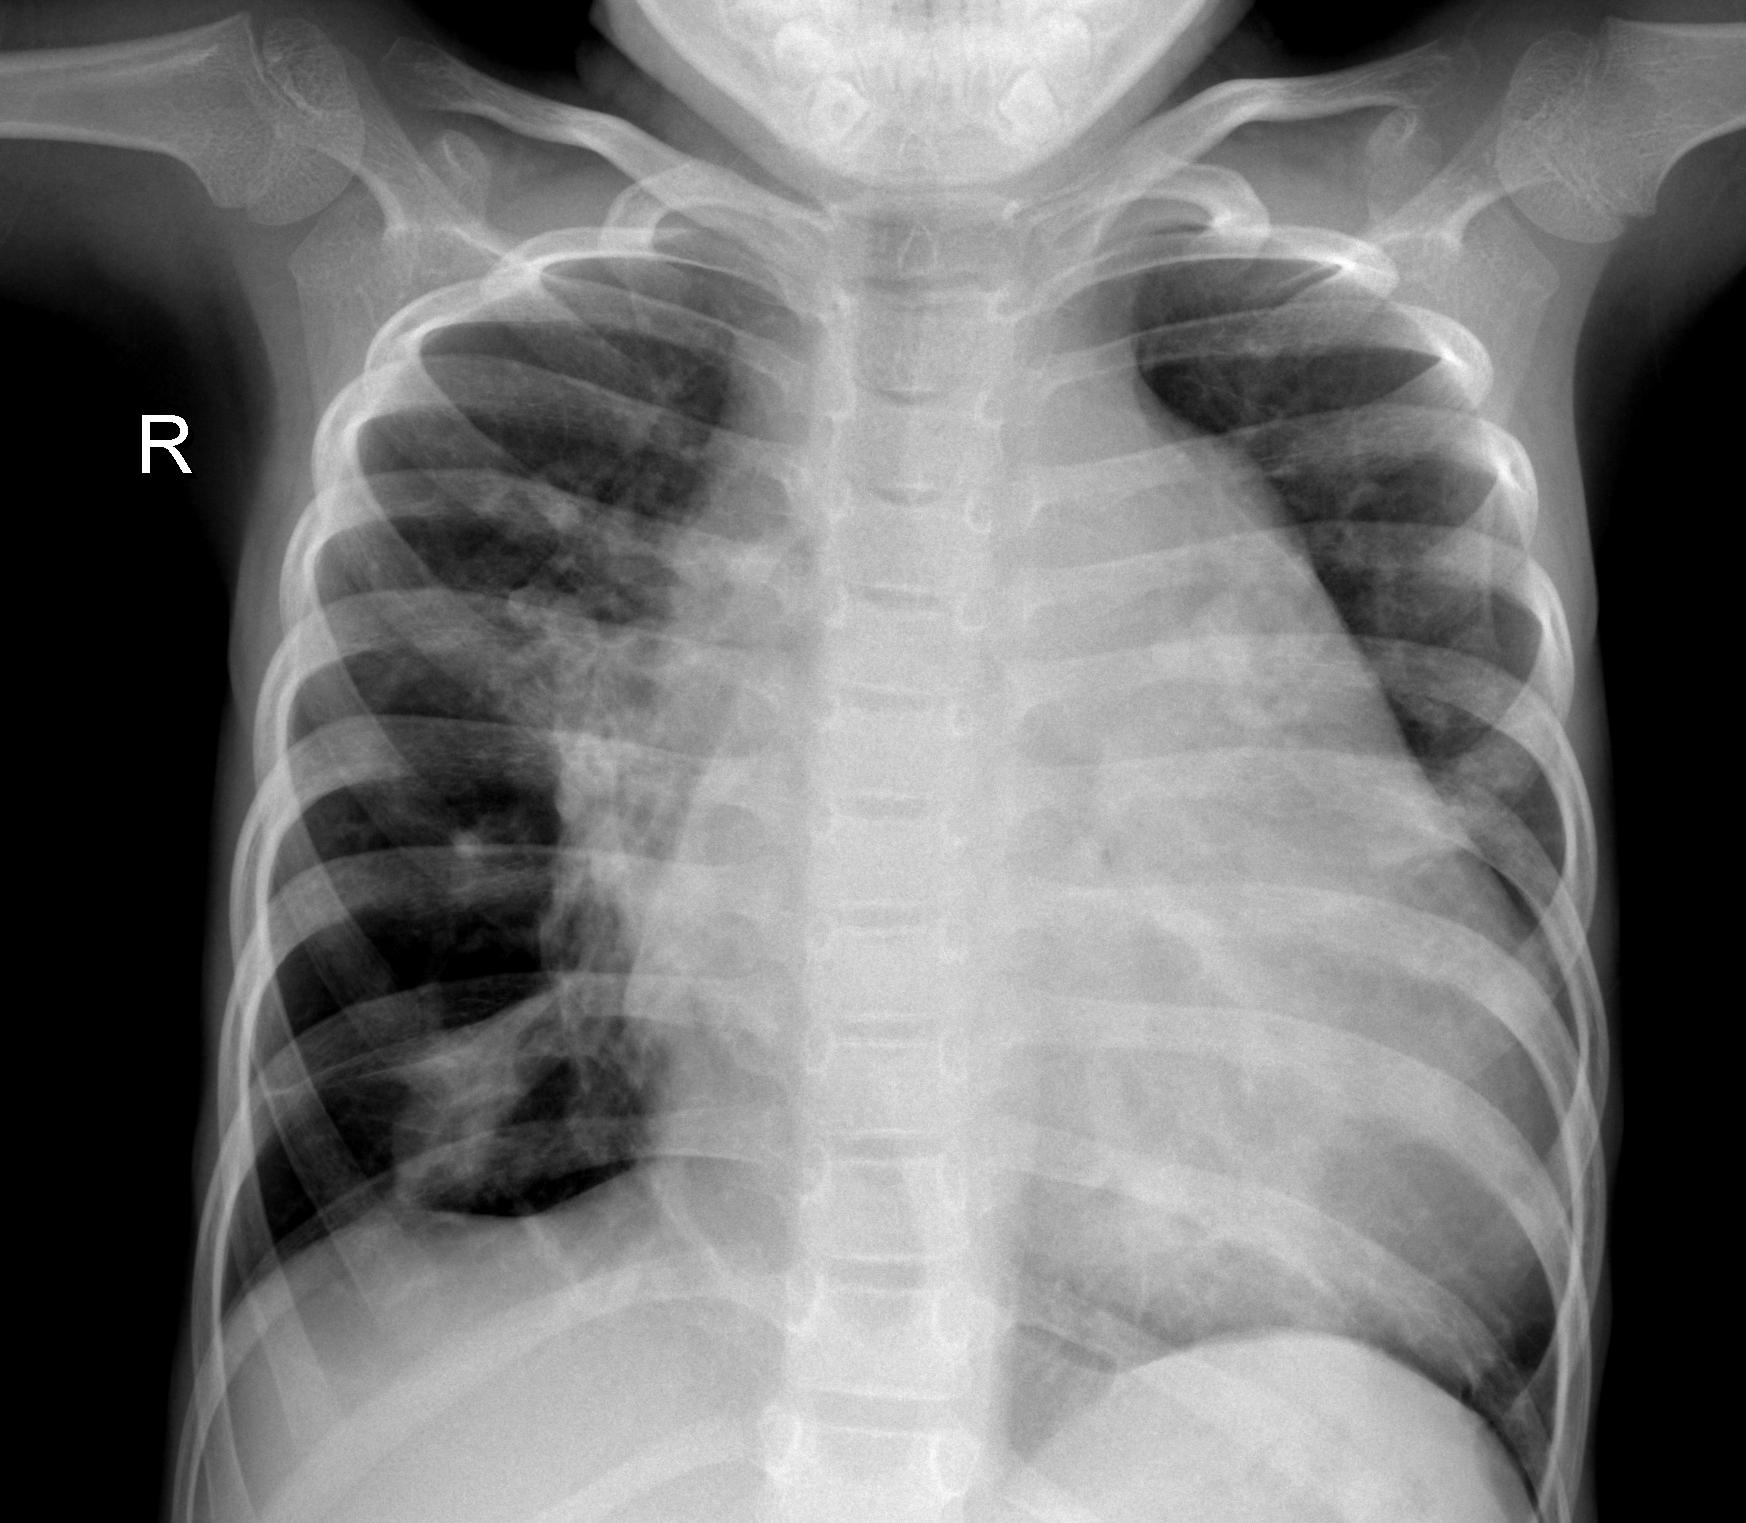
Diagnosis: PNEUMONIA